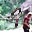
Label: 9